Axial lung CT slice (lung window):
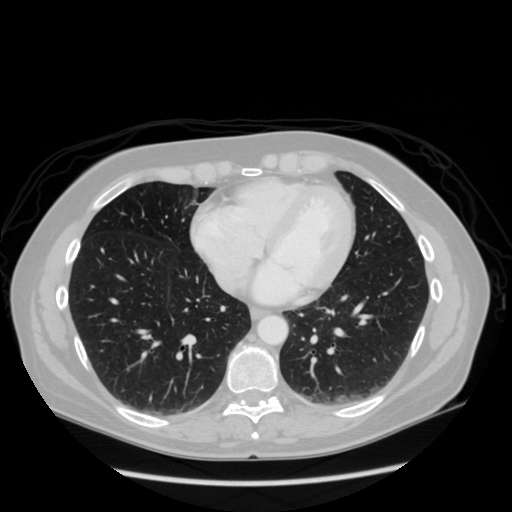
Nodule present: no